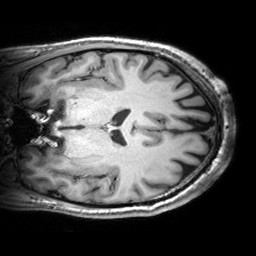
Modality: T1w
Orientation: coronal
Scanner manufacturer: siemens
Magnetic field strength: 3 T
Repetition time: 2.53 s
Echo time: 0.00299 s